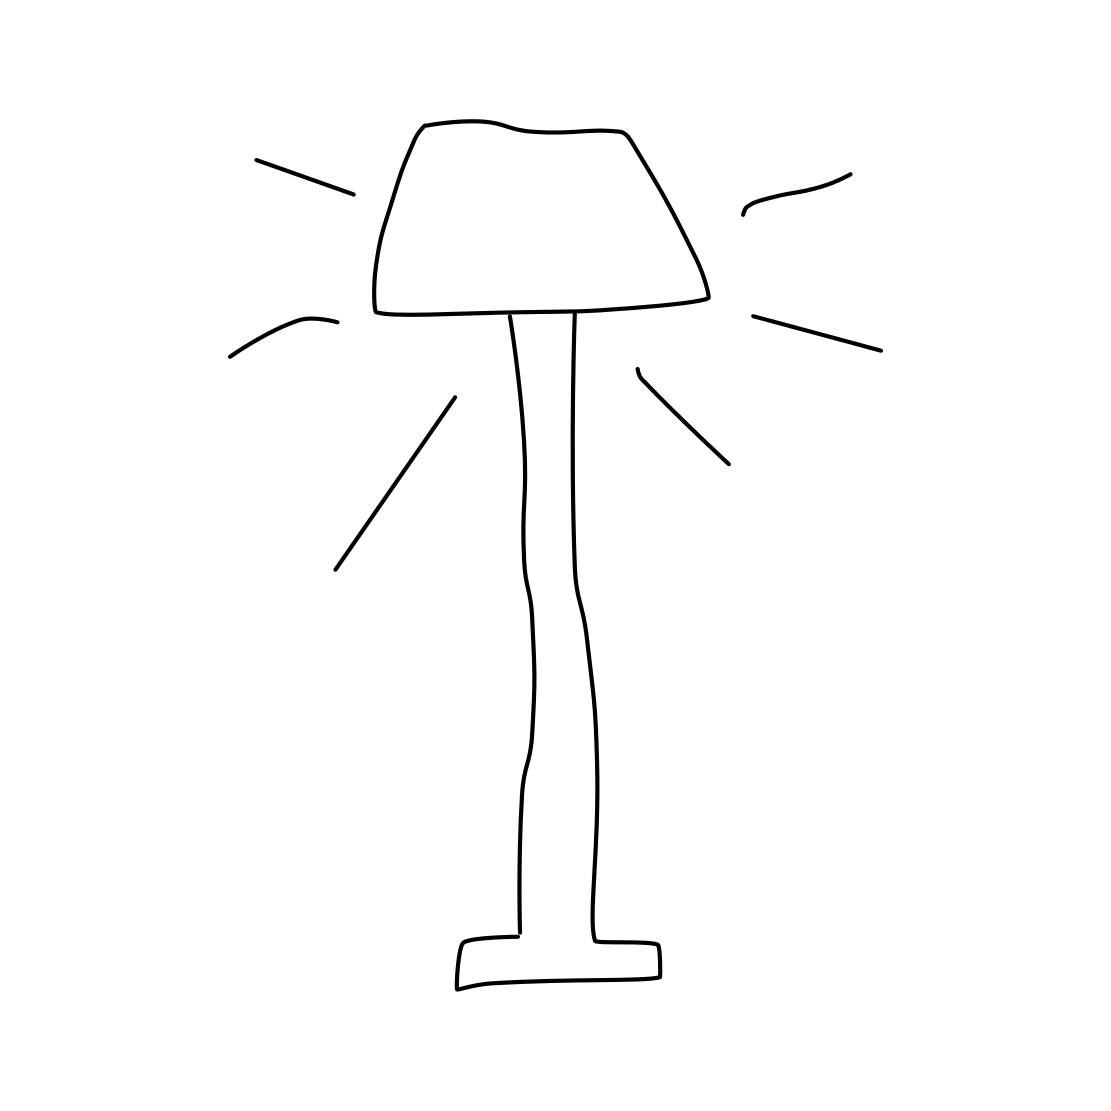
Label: floor lamp